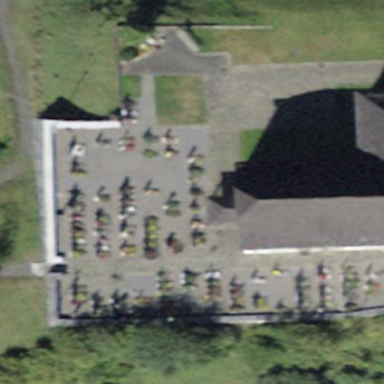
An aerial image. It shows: Grave yard.